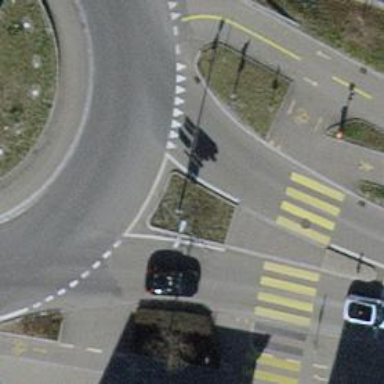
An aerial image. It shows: Traffic calming island.